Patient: sex M, age 78
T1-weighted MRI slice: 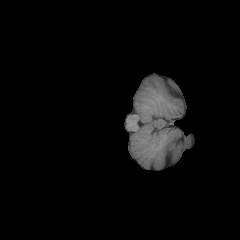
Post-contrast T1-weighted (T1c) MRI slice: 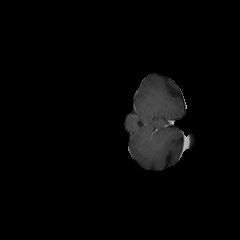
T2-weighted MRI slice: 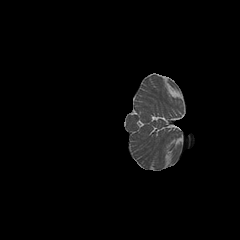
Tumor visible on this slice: no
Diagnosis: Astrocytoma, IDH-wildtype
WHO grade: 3